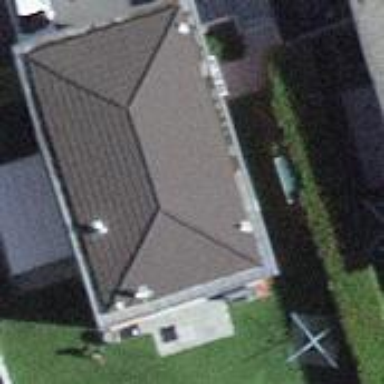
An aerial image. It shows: Simple house.